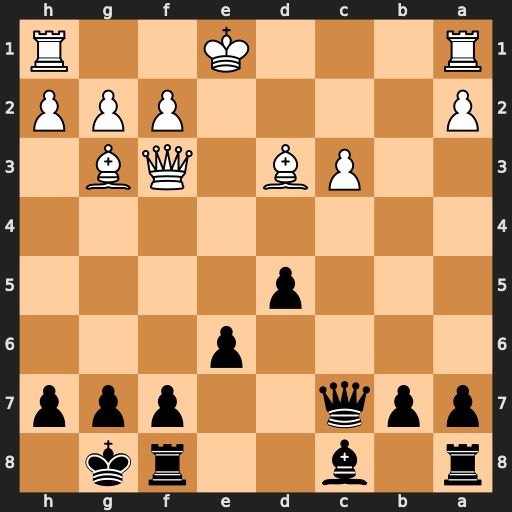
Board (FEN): r1b2rk1/ppq2ppp/4p3/3p4/8/2PB1QB1/P4PPP/R3K2R
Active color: b
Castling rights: KQ
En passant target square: -
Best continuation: Qxc3+ Ke2 Qb2+ Bc2 Qxc2+